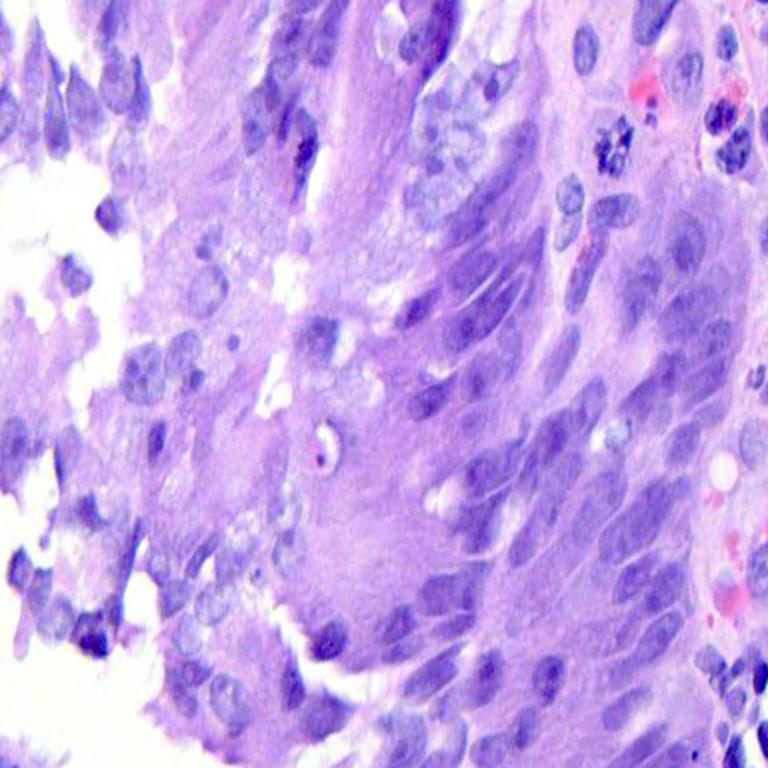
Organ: colon
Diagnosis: adenocarcinomas